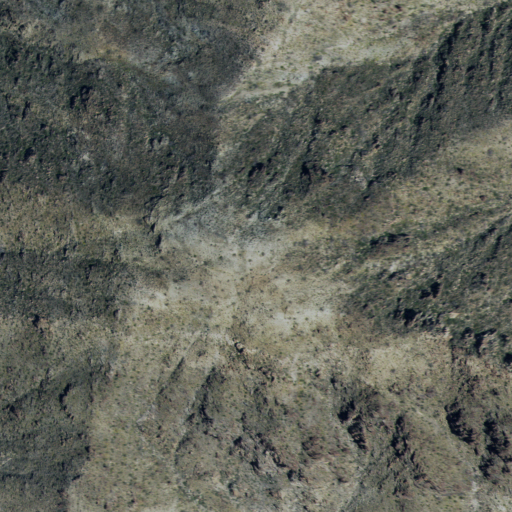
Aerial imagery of mountains in California named Dead Mountains containing only shrub